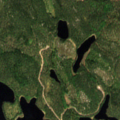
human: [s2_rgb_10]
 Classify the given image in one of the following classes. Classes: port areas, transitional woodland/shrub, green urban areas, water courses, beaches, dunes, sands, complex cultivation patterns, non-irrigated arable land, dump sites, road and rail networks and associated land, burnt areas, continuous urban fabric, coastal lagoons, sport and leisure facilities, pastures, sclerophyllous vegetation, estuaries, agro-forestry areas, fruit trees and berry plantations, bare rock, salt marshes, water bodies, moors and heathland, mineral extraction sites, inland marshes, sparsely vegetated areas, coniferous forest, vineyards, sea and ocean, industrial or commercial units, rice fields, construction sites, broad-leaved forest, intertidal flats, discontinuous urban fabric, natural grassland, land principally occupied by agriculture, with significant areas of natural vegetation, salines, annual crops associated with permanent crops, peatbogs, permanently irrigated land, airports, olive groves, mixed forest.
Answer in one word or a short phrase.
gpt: coniferous forest, water bodies